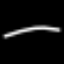
Label: line